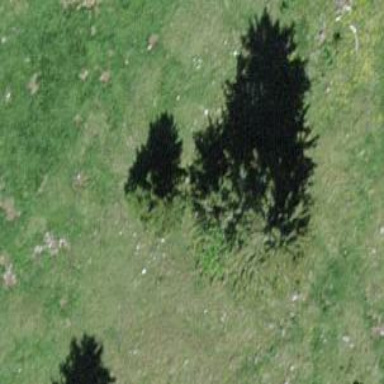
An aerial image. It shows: Needle-leaved tree in nature.